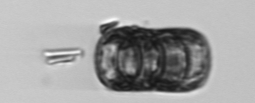
Label: Paralia_sulcata